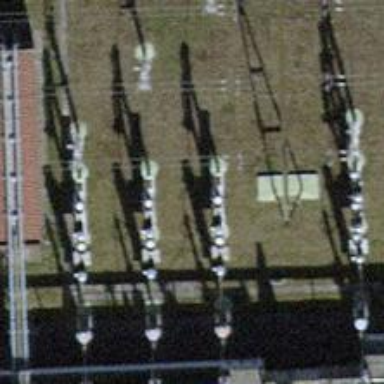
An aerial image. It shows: Insulator used in power equipment.